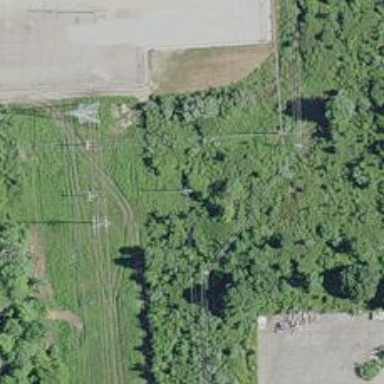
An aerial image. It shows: Power pole.